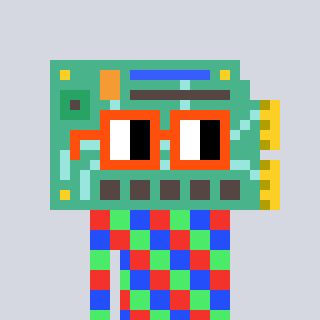
a pixel art character with square orange glasses, a chipboard-shaped head and a orange-colored body on a cool background